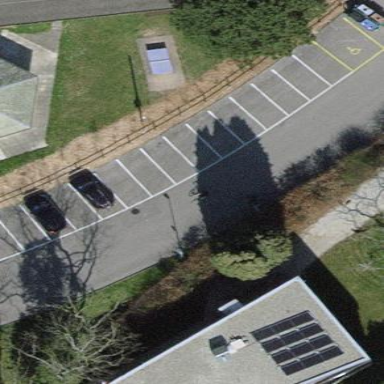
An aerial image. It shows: Parking available on the street side.